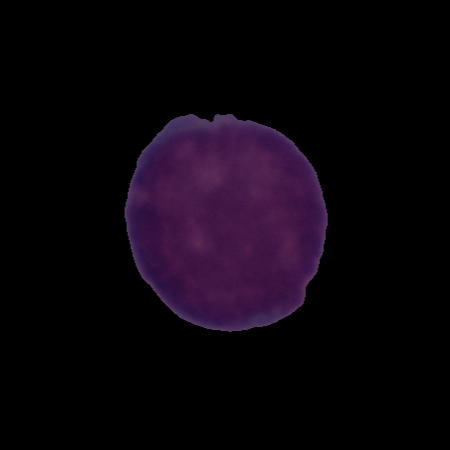
Label: healthy